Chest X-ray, AP view. Patient: 59 years old, sex M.
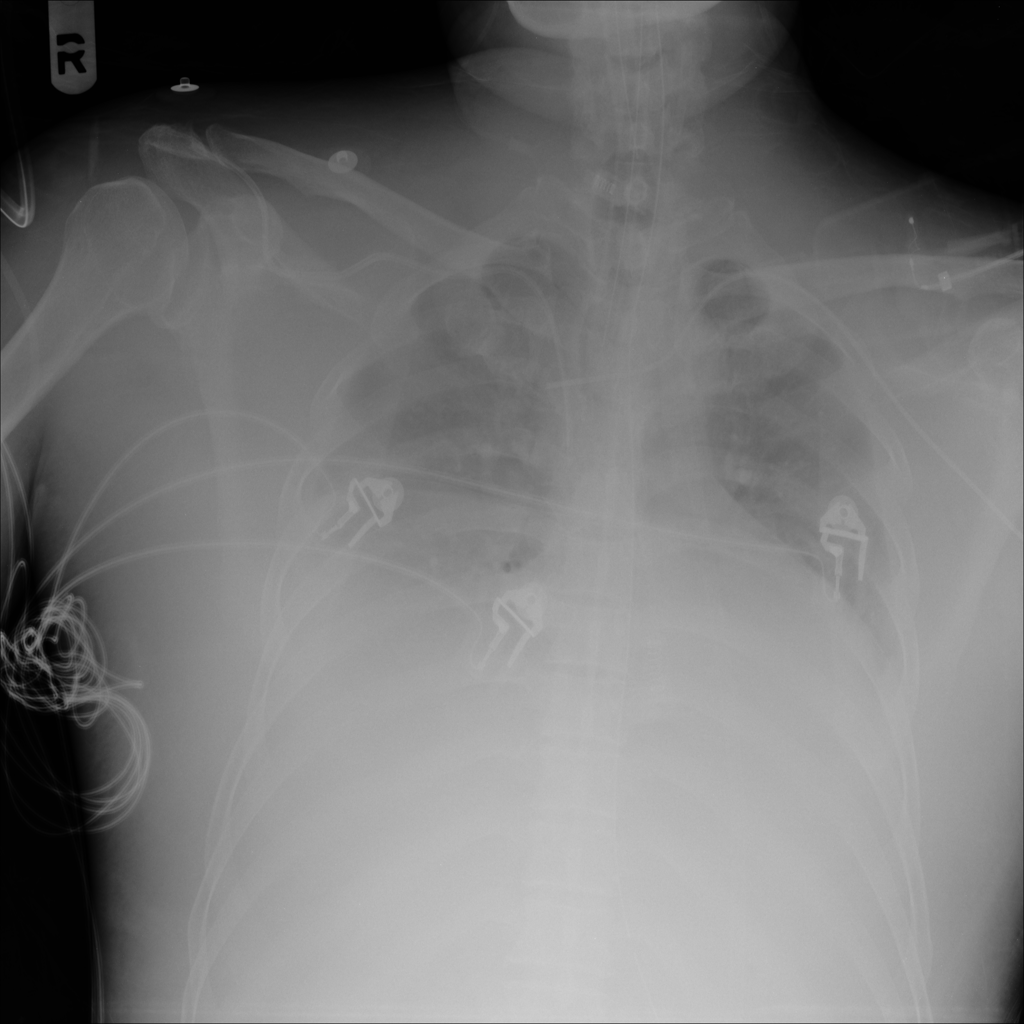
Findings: Edema, Effusion